Question:
I am not able to get the connectionString from App.Config file..
Am I missing something?
after creating the class, I moved the class into some folder..Is that the issue? what is the solution without moving the class?
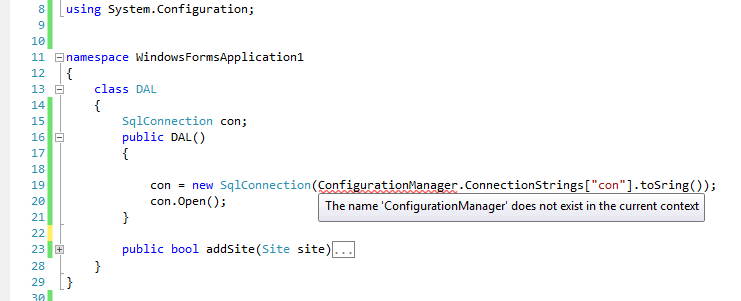
Answer: Add a reference to 'System.Configuration.dll'.
Menu Bar -> Project -> Add Reference... -> .NET (Tab) -> System.Configuration -> OK